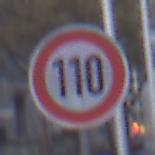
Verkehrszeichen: Geschwindigkeit110
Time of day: SunriseSunset
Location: Outdoor (Urban)
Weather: PartlyCloudy
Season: NotSpecified
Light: Natural